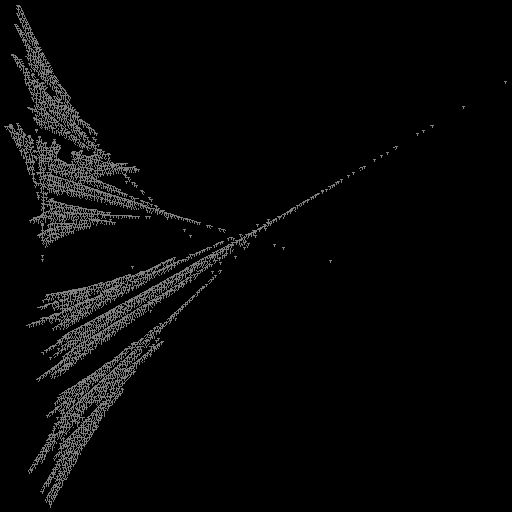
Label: ginkgo